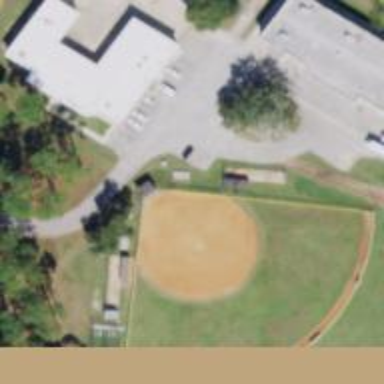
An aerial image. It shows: Softball pitch for leisure land activities.